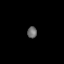
Tissue: prostate
Cell type: Myeloid cells
Senescence score: 0.3488
Nuclear area (px): 108
Mean DAPI intensity: 109.056